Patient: sex M, age 80
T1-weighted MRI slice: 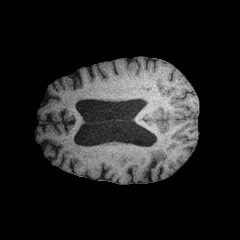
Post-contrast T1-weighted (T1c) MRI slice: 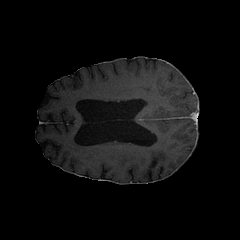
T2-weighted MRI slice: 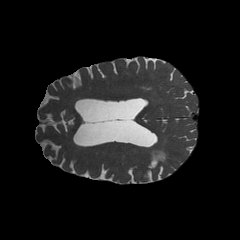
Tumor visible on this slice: no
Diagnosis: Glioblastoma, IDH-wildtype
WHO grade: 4